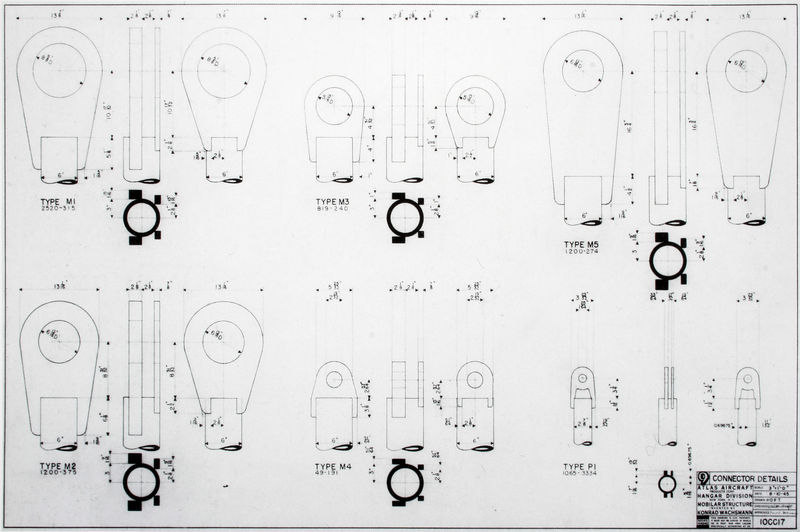
Titel: Hangar-Konstruktionen für Atlas Aircraft (Mobilar Structure), Konstruktionszeichnung
Verbindungselemente und konstruktive Details des Bindersystems
Künstler: Konrad Wachsmann
Standort: New York
Schlagwörter: weiß, grau, schwarz, zeichnung, masse, rahmen, blatt, kreis, grafik, graphik, linien, ziffern, punkte, stangen, technik, schnitt, seite, schwarzweiß, buchstaben, beschriftung, entwurf, konstruktion, gelenk, rundungen, raster, punke, bauteile, bezeichnungen, anleitung, technische zeichnung, kurbel, ösen, type, verbindungsstück